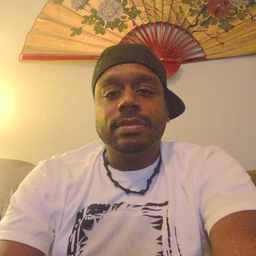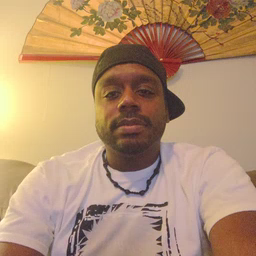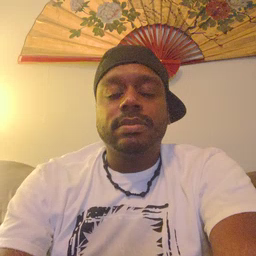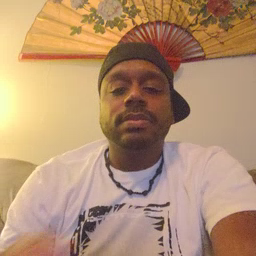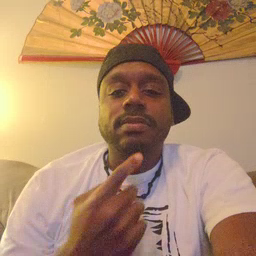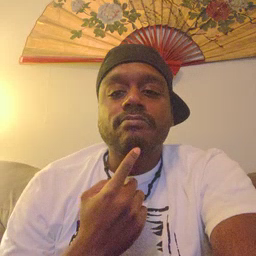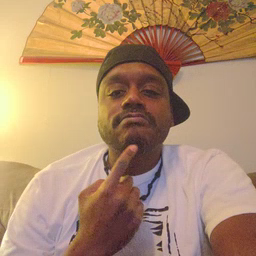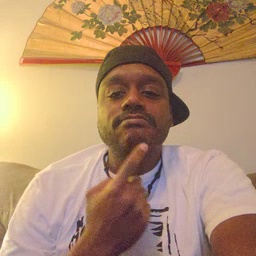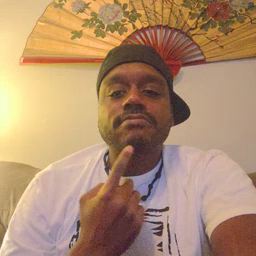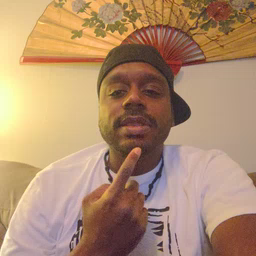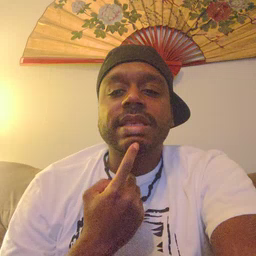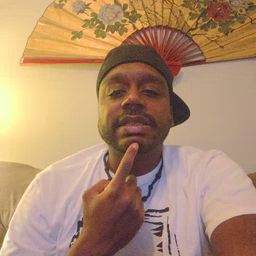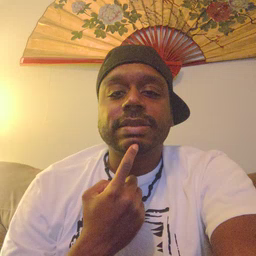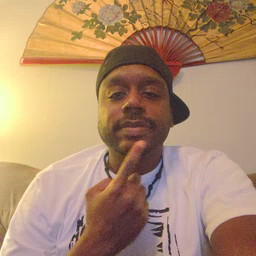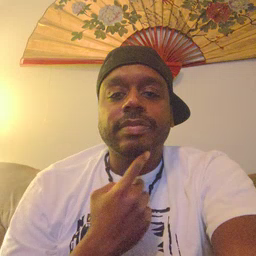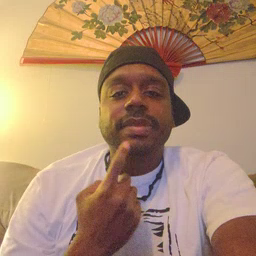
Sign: chin